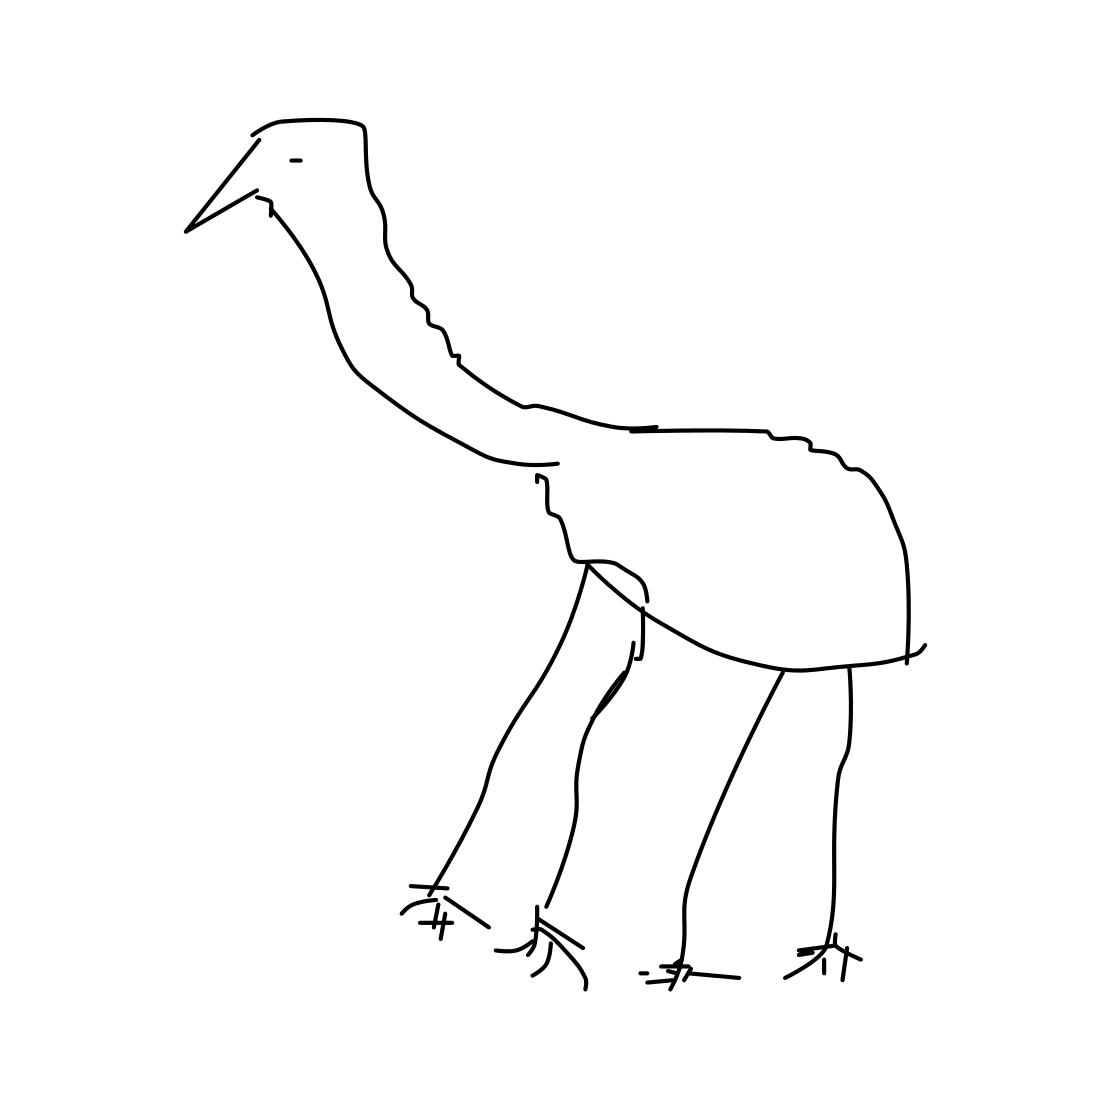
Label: swan